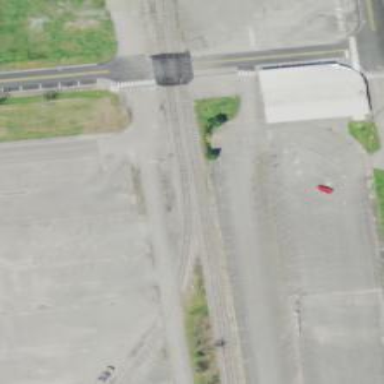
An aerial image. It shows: Railway level crossing.